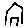
Label: house